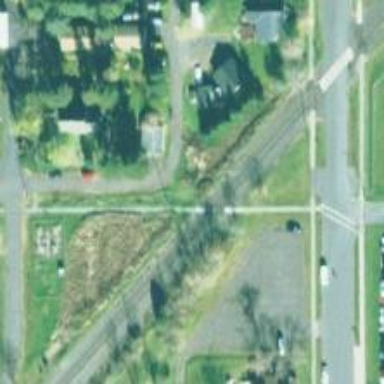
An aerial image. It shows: Railway crossing.